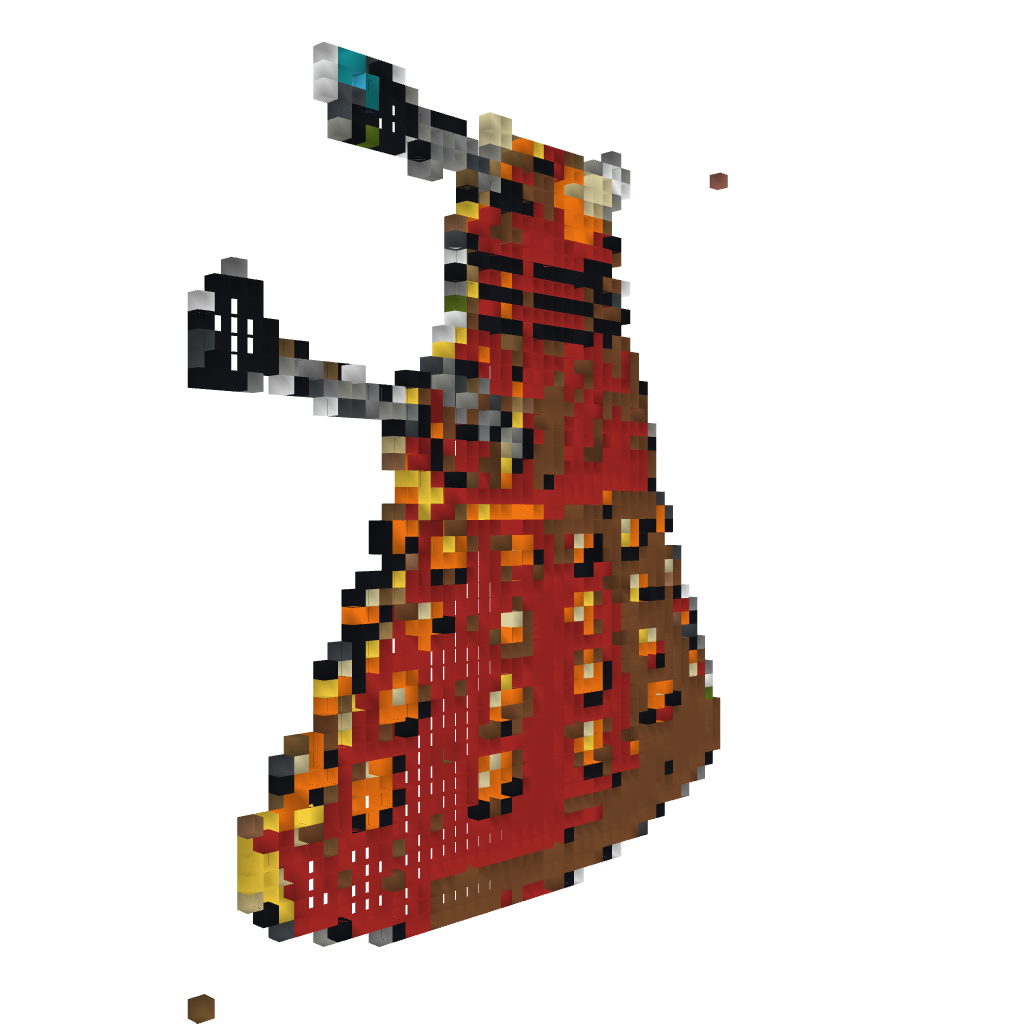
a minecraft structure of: Dalek Pixel Art